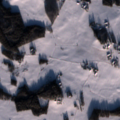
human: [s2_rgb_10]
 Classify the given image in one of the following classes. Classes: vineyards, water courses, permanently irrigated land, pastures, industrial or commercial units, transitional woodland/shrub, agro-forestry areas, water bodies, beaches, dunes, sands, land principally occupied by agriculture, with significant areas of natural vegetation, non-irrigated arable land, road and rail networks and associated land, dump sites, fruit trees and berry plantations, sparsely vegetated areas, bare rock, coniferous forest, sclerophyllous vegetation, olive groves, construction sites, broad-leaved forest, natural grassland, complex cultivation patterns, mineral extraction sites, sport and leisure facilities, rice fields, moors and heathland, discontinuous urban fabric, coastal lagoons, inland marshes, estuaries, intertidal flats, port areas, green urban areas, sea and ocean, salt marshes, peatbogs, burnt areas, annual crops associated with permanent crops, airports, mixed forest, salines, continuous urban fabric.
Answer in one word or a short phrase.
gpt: non-irrigated arable land, land principally occupied by agriculture, with significant areas of natural vegetation, coniferous forest, mixed forest